Question: I am new to DAX, How can I calculate the runs of a particular player from below table. My table name . For example, want to the total runs of the sachin tendulkar from the table. Need Dax formula..
I tried this for getting the occurrences of virat Kohli in the table:
'''
:=COUNTROWS(VALUE(PlayersData[Name] = "Virat Kohli"))
'''
But , it shows the Error..
Thanks in advance...

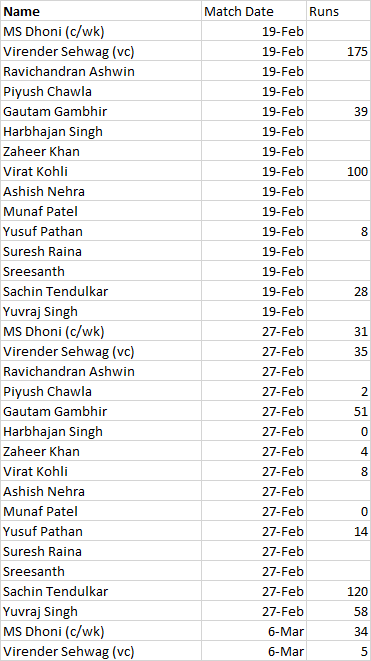
Answer: Finally the Query given my required result: